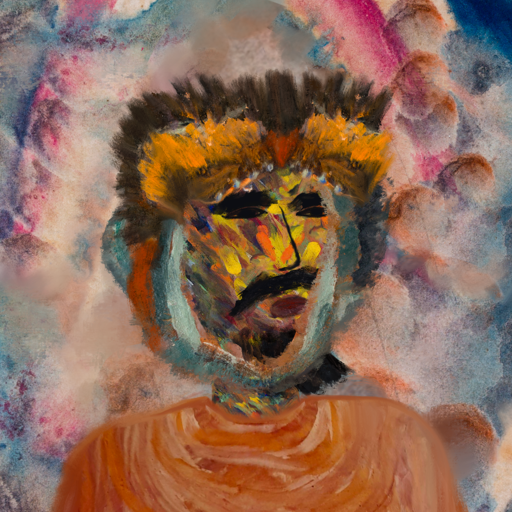
Background: Rupkatha, Head And Neck Side: An_Impression, Face Side: Mosgoul, Bust: Pious_Lady, Hair Side: Boggyland, Head Accessory: Gypsy_Queen, Second Necklace: Blank, Necklace: Blank, Baby: Blank